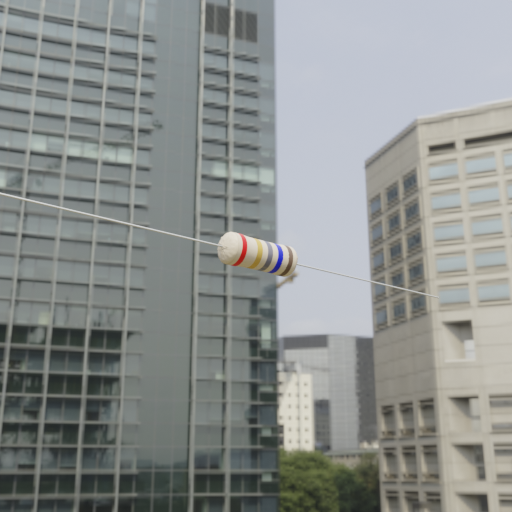
Resistor colour bands (in order): red, gold, gray, blue, brown